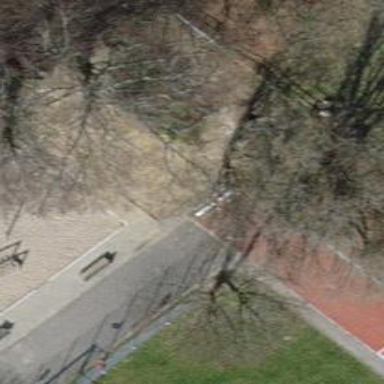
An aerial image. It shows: Asphalt footway.